Question: I'm trying to plot the gradient of the real part of a complex function, however what I get is a blank figure. I do not understand what I am doing wrong since the code works with other functions (such as the imaginary part)
'''
% Set up
x = -3:0.2:3;
y1 = (-3:0.2:3);
y = (-3:0.2:3)*1i;
[X, Y]= meshgrid(x,y);
% Complex variable s
s = X + Y;
% Complex function f(z)
z = s + 1./s;
figure
subplot(1,2,1);
[Dx, Dy] = gradient(real(z),.2,.5);
quiver(x,y1,Dx,Dy)
title('u(x,y) gradient, vector field');
%%Imaginary part
subplot(1,2,2)
contour(x,y1,imag(z),linspace(-10,10,100)); title('Contour of Im(f)');
xlabel('x'); ylabel('y'); %clabel(C3);
title('Imaginary part');
'''
Here below is the image I get
I tried to rescale and resize the picture, the domain etc... but couldn't get the gradient to display (the arrows). What am I doing wrong here?
EDIT:
I found out it displays blank perhaps because there are some Inf and -Inf values in the Dy and Dx variables, is there an option to ignore these values or set them to 0?
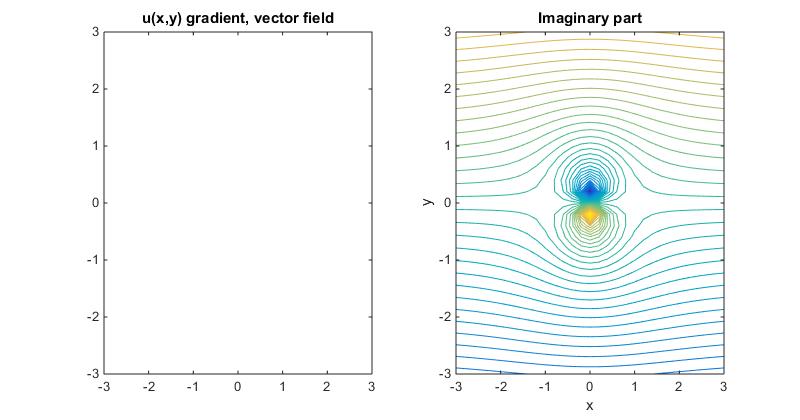
Answer: It looks to me like it works, but the line width of your arrows is too small for you to see.
You can increase it by assigning a handle to the quiver plot like so:
'''
hQuiver = quiver(x,y1,Dx,Dy);
'''
And then, after the plot is created, change any of its many <URL> like so:
'''
set(hQuiver,'LineWidth',4)
'''
or do it all in the call to 'quiver':
'''
hQuiver = quiver(x,y1,Dx,Dy,'LineWidth',4);
'''
In this case it gives the following:

EDIT:
To answer your secondary question, you can set elements that are equal to +Inf or -Inf to any value you want using <URL>:
'''
Dx(isinf(Dx)) = 0;
'''
and
'''
Dy(isinf(Dy)) = 0;
'''